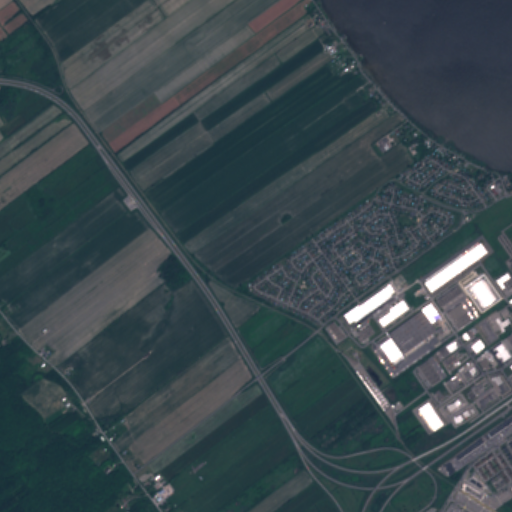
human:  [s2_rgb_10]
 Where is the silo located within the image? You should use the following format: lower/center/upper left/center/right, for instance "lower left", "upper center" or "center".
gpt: The silo is located in the lower left of the image.
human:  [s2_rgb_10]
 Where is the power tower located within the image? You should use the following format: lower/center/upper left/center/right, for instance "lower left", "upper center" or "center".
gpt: There is no power tower in the image.